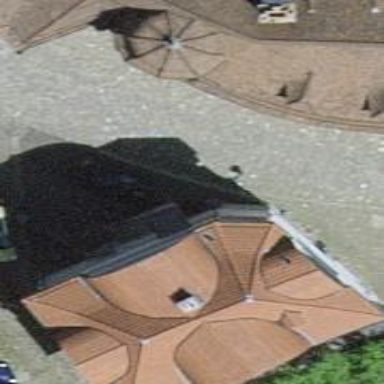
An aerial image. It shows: Hipped roof on apartment building.